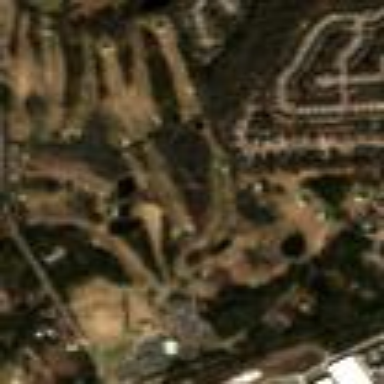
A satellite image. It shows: Golf course surrounded by greenery.